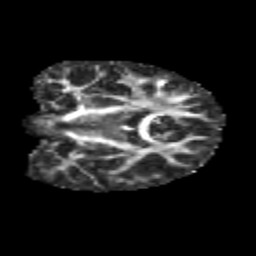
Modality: FA
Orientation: coronal
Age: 9
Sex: female
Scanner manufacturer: siemens
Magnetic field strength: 3 T
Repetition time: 3.8 s
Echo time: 0.07 s